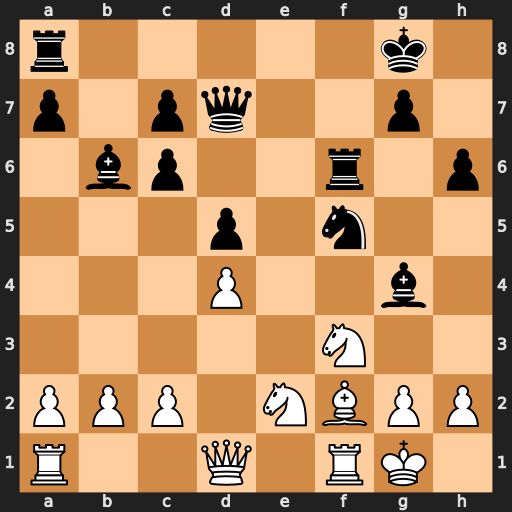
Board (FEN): r5k1/p1pq2p1/1bp2r1p/3p1n2/3P2b1/5N2/PPP1NBPP/R2Q1RK1
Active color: w
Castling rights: -
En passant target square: -
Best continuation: Ne5 Bxe2 Nxd7 Bxd1 Nxf6+